Field crop: maize
Growth stage: 2
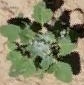
Species: chenopodium